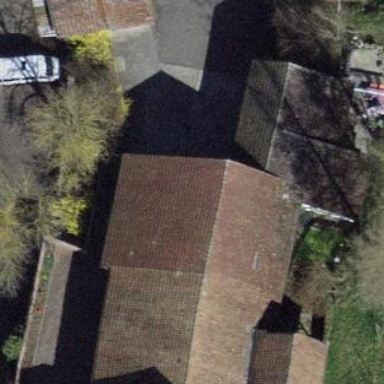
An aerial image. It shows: Building with tile roof.